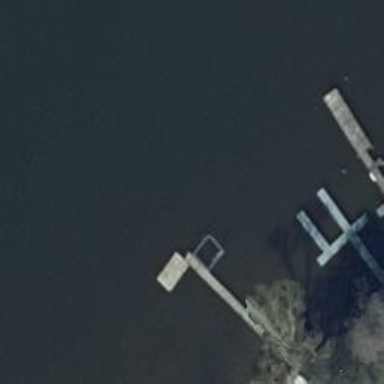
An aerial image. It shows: Man-made pier.